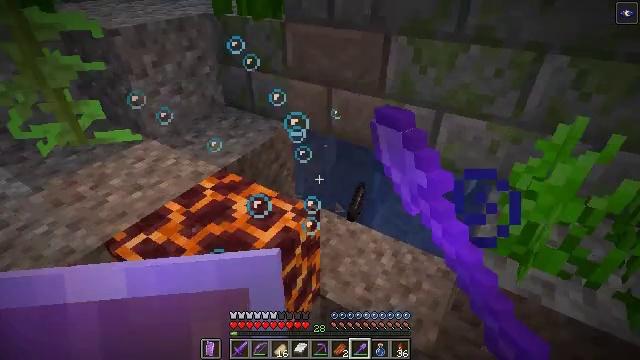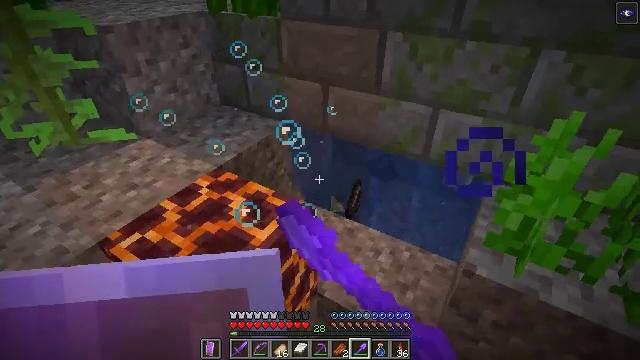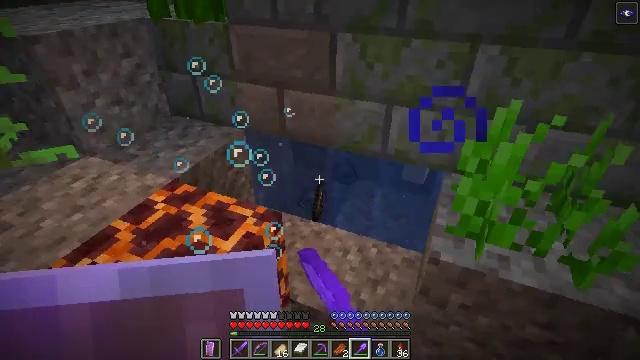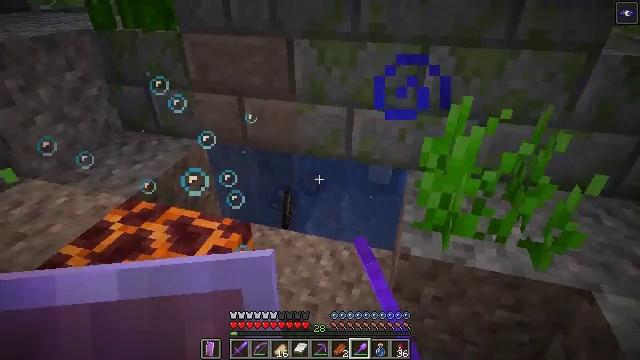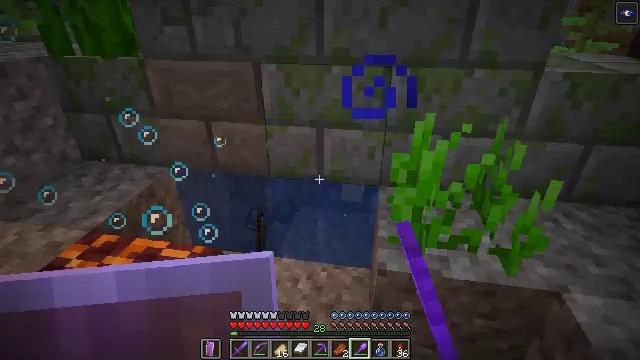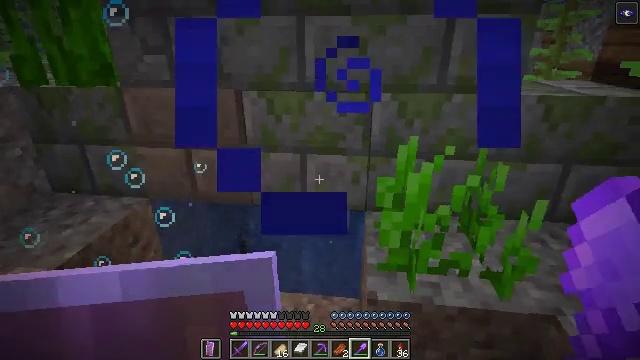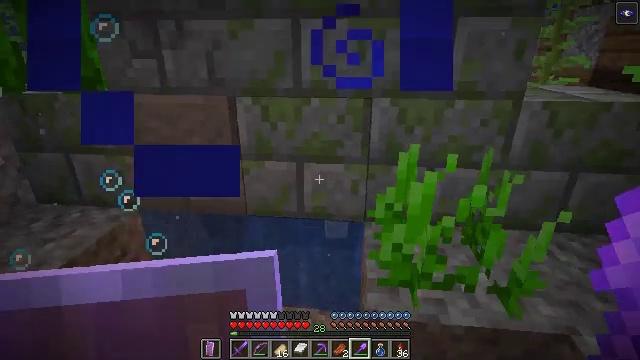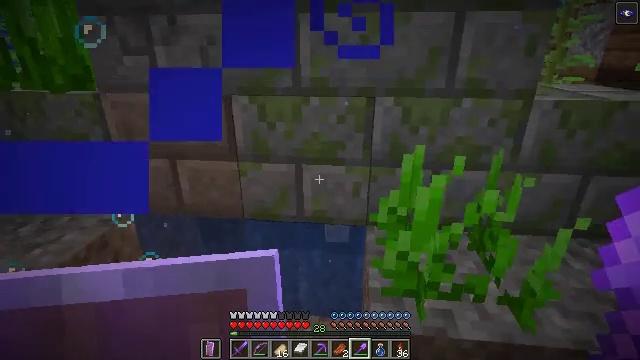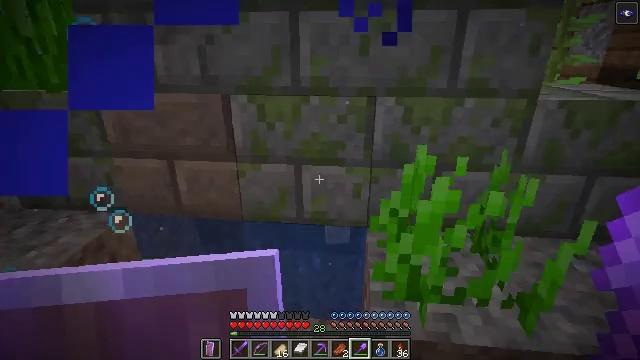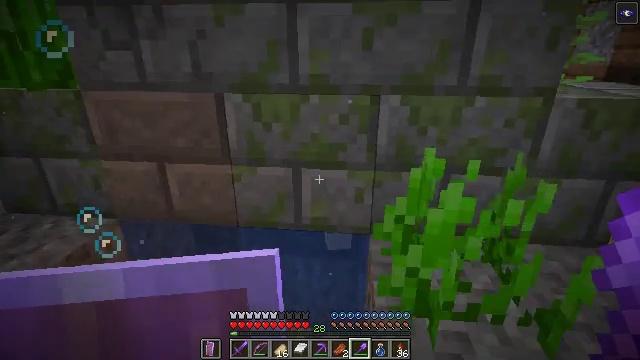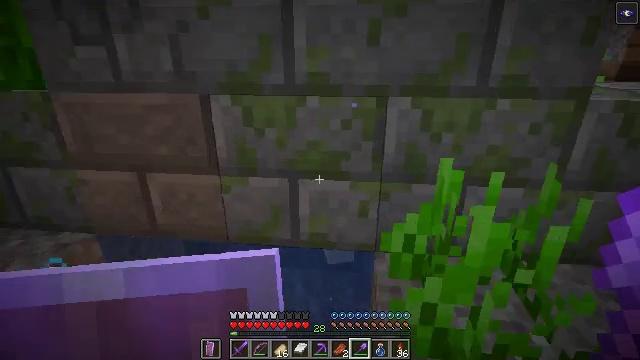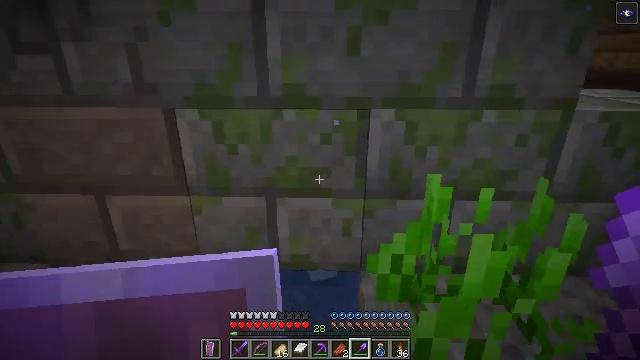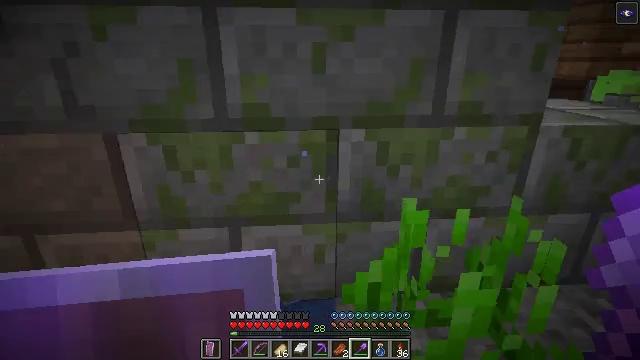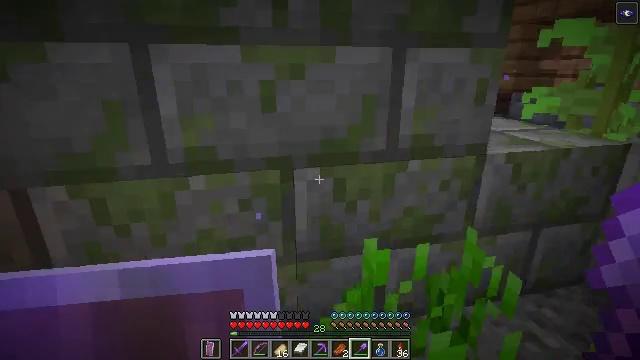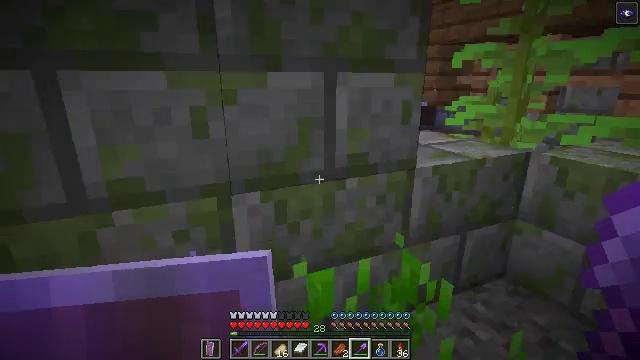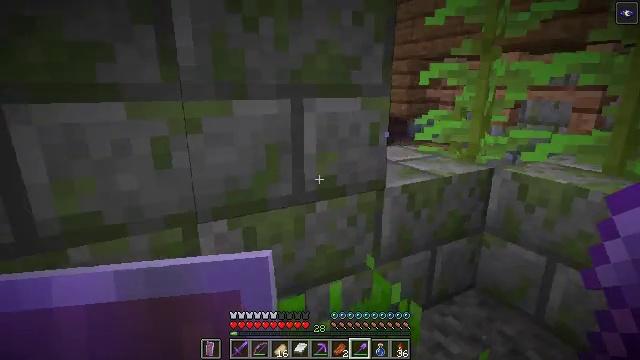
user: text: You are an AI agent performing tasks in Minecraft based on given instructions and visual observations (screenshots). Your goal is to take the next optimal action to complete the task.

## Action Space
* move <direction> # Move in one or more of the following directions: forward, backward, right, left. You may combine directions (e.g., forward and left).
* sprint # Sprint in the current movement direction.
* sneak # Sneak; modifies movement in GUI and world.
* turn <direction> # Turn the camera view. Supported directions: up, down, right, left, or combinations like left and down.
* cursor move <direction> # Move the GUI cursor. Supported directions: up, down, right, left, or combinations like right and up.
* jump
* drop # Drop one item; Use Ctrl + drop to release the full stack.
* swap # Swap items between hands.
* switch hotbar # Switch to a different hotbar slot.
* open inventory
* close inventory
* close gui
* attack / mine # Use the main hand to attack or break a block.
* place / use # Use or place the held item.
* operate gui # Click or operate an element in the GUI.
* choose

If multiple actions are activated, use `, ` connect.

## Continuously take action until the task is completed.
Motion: motion action
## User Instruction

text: Gather seagrass near the seafloor.
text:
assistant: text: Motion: attack / mine
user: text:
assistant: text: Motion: turn right and up, attack / mine
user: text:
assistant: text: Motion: turn right and up
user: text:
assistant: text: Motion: turn right and up
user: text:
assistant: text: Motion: move forward, turn right and up
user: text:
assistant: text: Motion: move forward, turn up
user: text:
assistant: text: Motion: move forward
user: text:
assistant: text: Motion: move forward
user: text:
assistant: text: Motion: move forward
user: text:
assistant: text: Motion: move forward, jump
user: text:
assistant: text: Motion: move forward, turn right, jump
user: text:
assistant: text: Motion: move forward, turn right, jump
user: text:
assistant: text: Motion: move forward, turn right and up, jump
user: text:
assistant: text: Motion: move forward and move right, turn right and up, jump
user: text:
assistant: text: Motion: move forward and move right, turn right and up, jump
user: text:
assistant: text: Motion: move forward and move right, turn right, jump
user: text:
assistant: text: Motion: move forward and move right, turn right and up, jump
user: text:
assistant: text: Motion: move forward and move right, turn right and up, jump
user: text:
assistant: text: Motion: move forward and move right, jump
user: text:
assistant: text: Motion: move forward and move right, jump
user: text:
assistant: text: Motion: move forward and move right, jump
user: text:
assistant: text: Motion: move forward and move right, turn left, jump
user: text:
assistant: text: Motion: move forward and move right, turn left and down, jump
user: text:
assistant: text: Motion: move forward and move right, turn left and down, jump
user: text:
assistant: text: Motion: move forward and move right, turn left and down, jump
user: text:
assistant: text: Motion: move forward and move right, turn left and down
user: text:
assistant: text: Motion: move forward, turn left
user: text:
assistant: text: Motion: move forward
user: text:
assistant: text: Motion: move forward
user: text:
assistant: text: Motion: move forward